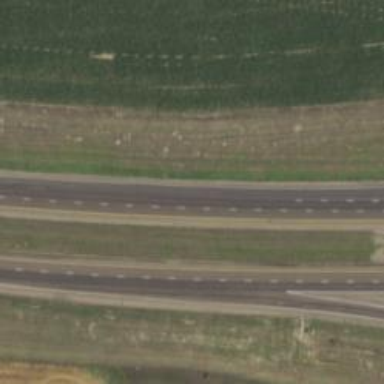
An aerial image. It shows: Road with dash markings.